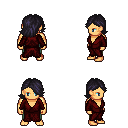
a pixel art fantasy rpg character, male body template, human, tanned skin, red robe, teal pants, raven swoop hairstyle, four views (front, back, left, right), 2x2 character sprite sheet, small pixel art, hard edges, no anti-aliasing